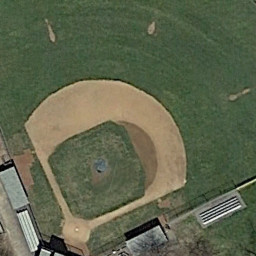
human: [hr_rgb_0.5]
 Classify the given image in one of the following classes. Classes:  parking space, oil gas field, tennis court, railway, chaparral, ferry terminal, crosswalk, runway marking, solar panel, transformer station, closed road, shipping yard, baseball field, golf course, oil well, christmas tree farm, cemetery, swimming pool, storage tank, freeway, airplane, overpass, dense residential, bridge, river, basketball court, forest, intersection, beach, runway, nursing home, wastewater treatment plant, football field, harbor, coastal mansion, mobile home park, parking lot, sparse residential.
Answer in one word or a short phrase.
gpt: baseball field